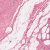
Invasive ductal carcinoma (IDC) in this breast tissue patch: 0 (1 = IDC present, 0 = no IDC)